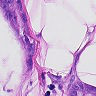
Metastatic tissue present: yes